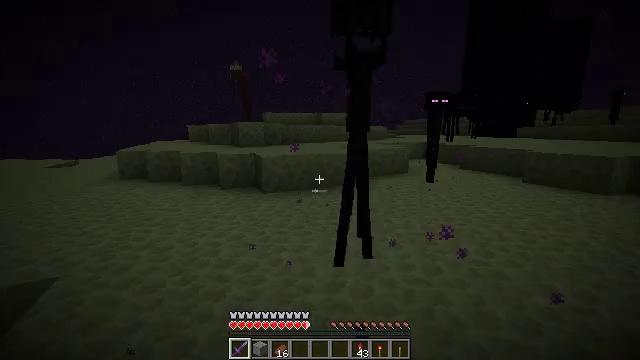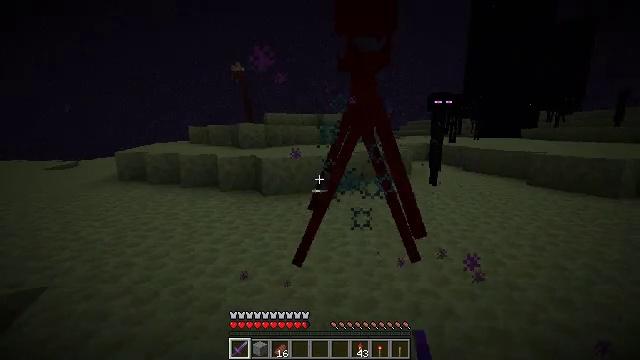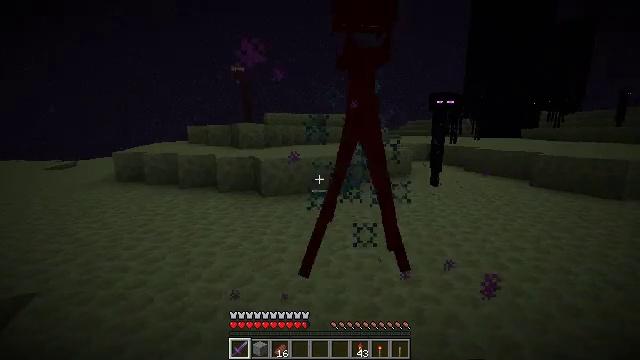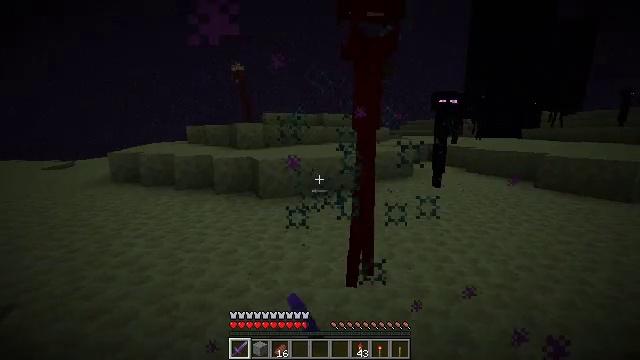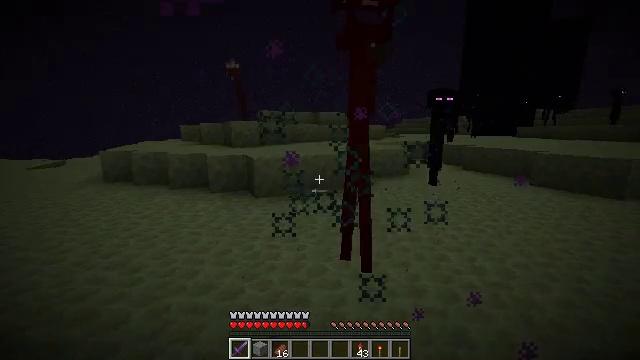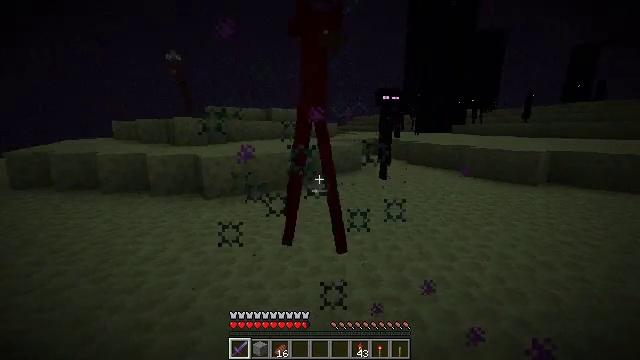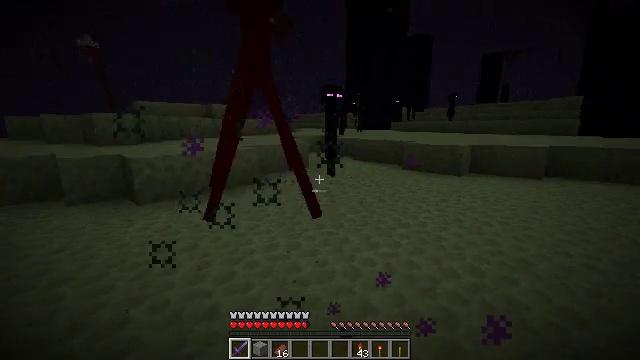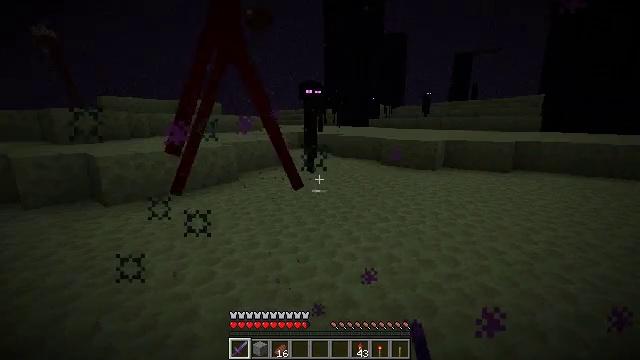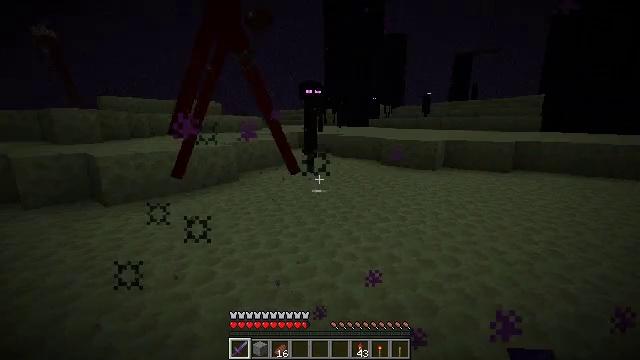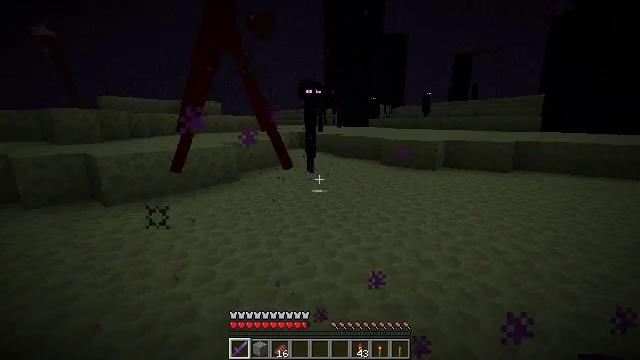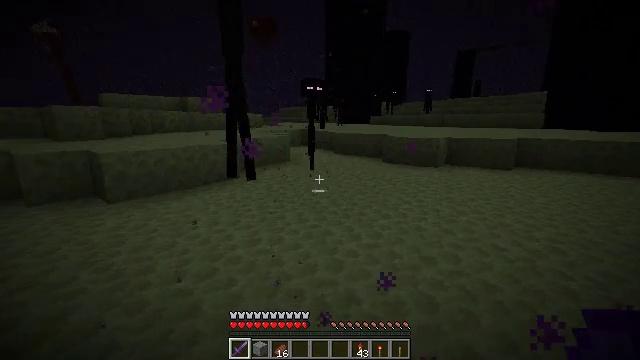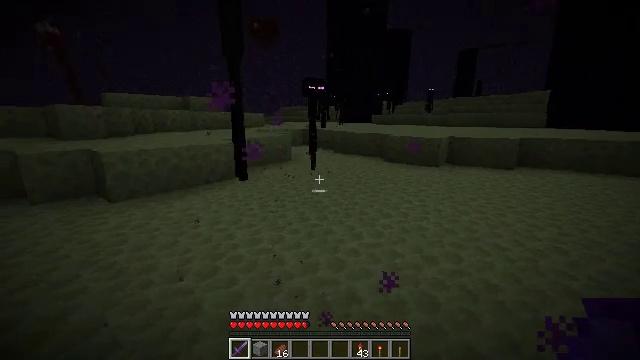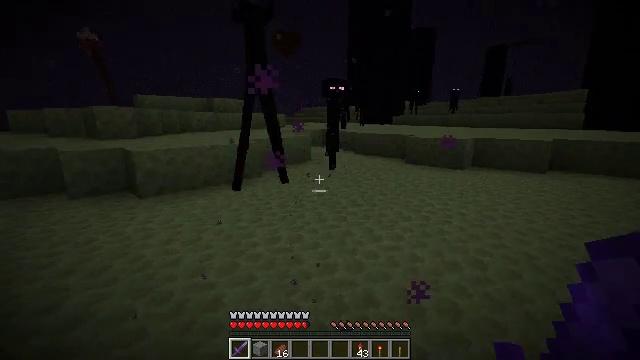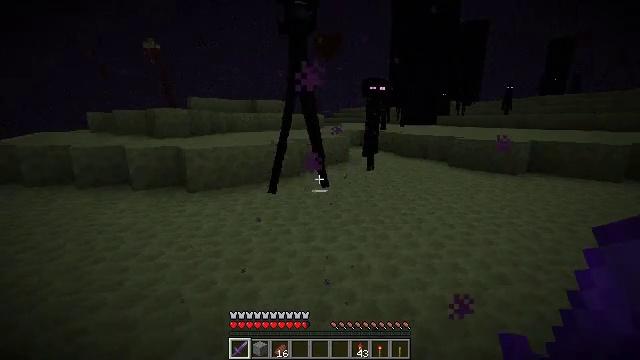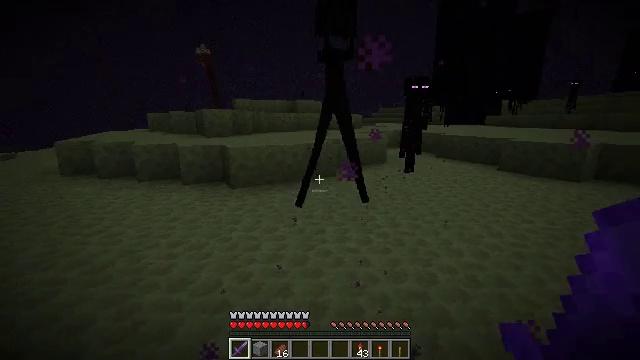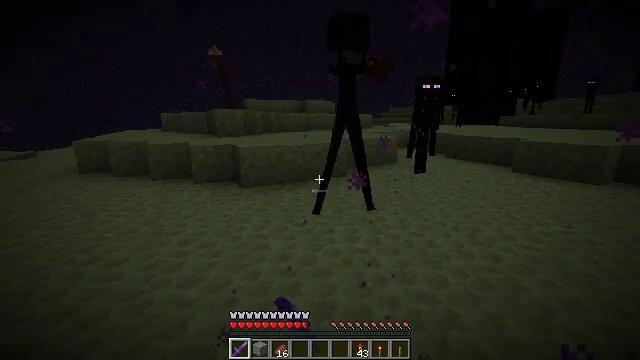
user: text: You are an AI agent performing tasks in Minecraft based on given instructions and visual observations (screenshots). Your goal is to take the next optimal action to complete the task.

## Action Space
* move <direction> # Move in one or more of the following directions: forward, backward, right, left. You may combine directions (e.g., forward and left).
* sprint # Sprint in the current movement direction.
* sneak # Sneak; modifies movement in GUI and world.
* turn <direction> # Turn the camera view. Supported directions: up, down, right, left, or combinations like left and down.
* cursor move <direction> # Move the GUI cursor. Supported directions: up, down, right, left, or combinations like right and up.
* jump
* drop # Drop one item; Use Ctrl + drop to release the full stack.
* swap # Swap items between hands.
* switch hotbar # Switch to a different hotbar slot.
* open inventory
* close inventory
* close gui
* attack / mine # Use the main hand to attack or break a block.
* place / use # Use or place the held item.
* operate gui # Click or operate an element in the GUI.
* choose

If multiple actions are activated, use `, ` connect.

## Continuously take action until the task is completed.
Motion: motion action
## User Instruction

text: Kill mobs.
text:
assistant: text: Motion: move forward
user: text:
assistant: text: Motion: move forward, attack / mine
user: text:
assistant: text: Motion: attack / mine
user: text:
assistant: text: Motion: attack / mine
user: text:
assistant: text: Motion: turn right, attack / mine
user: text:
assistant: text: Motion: turn right, attack / mine
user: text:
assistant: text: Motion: turn right, attack / mine
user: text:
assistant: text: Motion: attack / mine
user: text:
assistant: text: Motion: attack / mine
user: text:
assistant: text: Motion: attack / mine
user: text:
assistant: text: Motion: attack / mine
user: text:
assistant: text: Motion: turn left
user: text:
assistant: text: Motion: turn left
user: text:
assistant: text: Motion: turn left, attack / mine
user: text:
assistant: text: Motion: turn left, attack / mine
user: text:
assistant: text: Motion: attack / mine
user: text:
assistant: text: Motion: no_op
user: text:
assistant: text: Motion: move forward, turn up
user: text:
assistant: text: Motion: move forward, turn right
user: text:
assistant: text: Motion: move forward, turn right
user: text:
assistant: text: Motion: move forward
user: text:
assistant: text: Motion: move forward, turn right, attack / mine
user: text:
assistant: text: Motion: attack / mine
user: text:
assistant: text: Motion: attack / mine
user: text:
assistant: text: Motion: attack / mine
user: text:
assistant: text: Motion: attack / mine
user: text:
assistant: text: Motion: attack / mine
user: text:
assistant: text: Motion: turn left, attack / mine
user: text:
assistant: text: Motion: attack / mine
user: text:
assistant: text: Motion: attack / mine